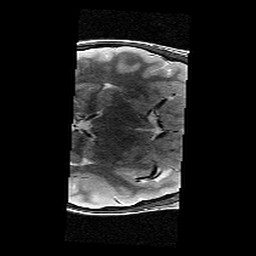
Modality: T2w
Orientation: axial
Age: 9
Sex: male
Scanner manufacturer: siemens
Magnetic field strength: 3 T
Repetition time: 9.23 s
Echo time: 0.067 s